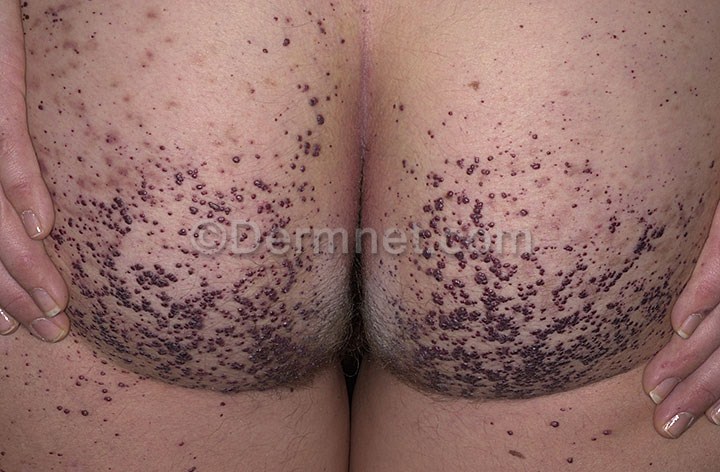
Disease: Vascular Tumors